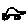
Label: car